Question: I've this table "messages" results:

I've tried with:
'''
SELECT idutente, richiesta_id
FROM (
SELECT sender_id, richiesta_id
FROM messages
UNION
SELECT receiver_id, richiesta_id
FROM messages
) AS DistinctCodes (idutente)
WHERE idutente IS NOT NULL;
'''
but is not work or not correct. How can i get from table you see
a table as:
'''
| richiesta_id | users |
|---------------------|-------------------------------------|
| 55 | 2, 3, 4 |
| other richiesta_id | other users list separated by comma |
'''
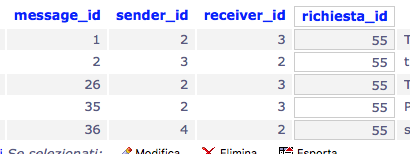
Answer: I think you need a combination of "GROUP BY" and "GROUP_CONCAT" to archive this.
'''
SELECT DistinctCodes.richiesta_id, GROUP_CONCAT(DISTINCT DistinctCodes.uid ORDER BY DistinctCodes.uid ASC)
FROM (
SELECT sender_id AS uid, richiesta_id
FROM messages
UNION
SELECT receiver_id AS uid, richiesta_id
FROM messages
) AS DistinctCodes
GROUP BY DistinctCodes.richiesta_id
'''